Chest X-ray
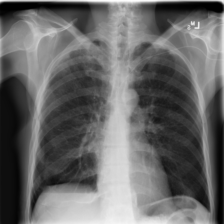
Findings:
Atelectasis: negative
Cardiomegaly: negative
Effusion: negative
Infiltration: negative
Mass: negative
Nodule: negative
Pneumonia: negative
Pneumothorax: negative
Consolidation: negative
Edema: negative
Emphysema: negative
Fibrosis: negative
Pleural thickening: negative
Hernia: negative